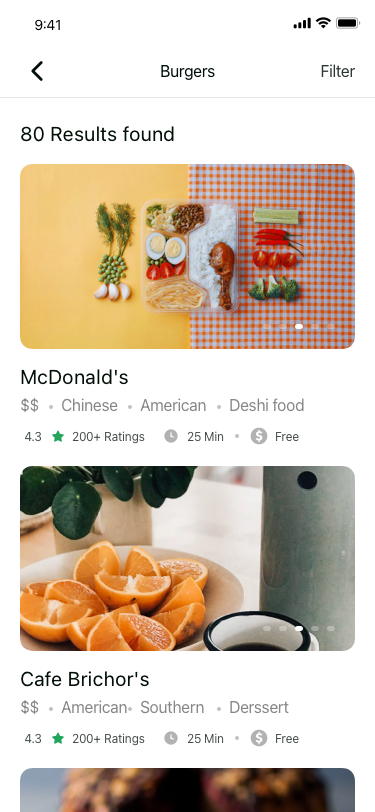
Text in this UI design:
80 Results found